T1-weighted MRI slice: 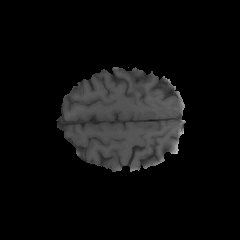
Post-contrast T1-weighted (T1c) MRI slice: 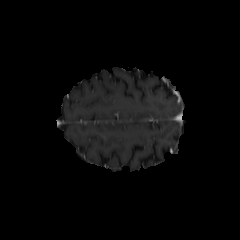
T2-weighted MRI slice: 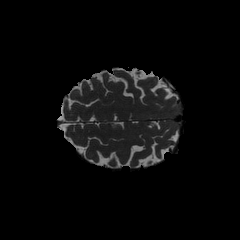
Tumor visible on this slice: no